Question: I am using eclipse Kepler
Google app engine 1.8.8
Maven 3.1
I wanted to start working on my first Google App Engine (GAE) project in Eclipse. As always, I wanted to stick to maven with its great dependency management and WAR deployment. Unfortunately,
I got this error message.
So my question why eclipse cannot find SDK? I dont want to add external sdk.
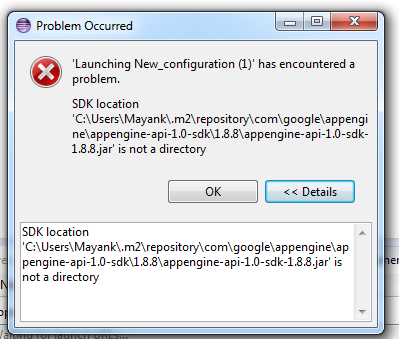
Answer: I would suggest to try out the following:
1. Go to your Eclipse Preferences -> Google -> App Engine. Make sure you are using the App Engine plugin SDK.
2. Go to Java Project -> Properties. In the Order and Export, make sure that the Eclipse app Engine SDK is higher than the one that your Maven repository is pointing too.
Check this out : <URL>